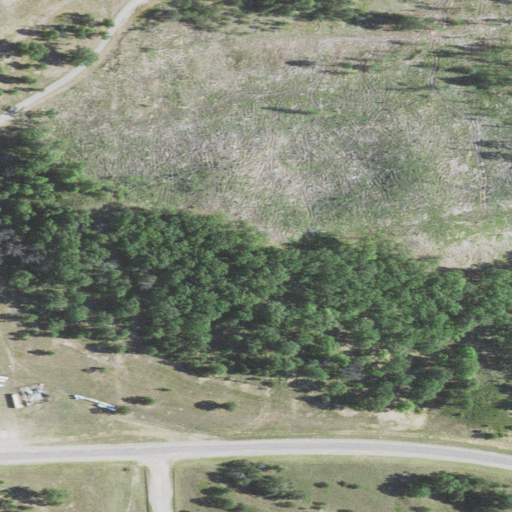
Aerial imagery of mountain in Michigan named Bald Knob containing deciduous forest, grassland, low intensity development, open development, and medium intensity development